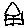
Label: house